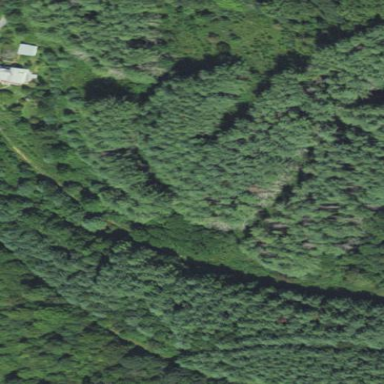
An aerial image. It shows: Forest with evergreen needle-leaved trees.